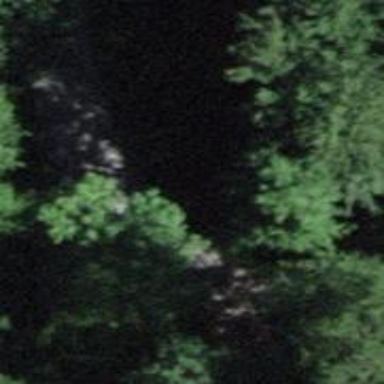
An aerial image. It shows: Culvert tunnel.